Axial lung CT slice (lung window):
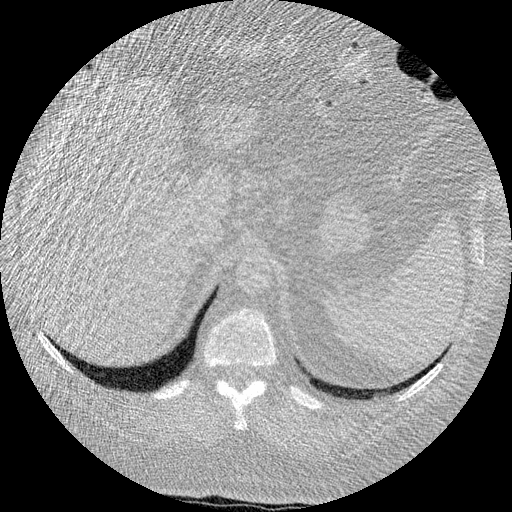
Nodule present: no